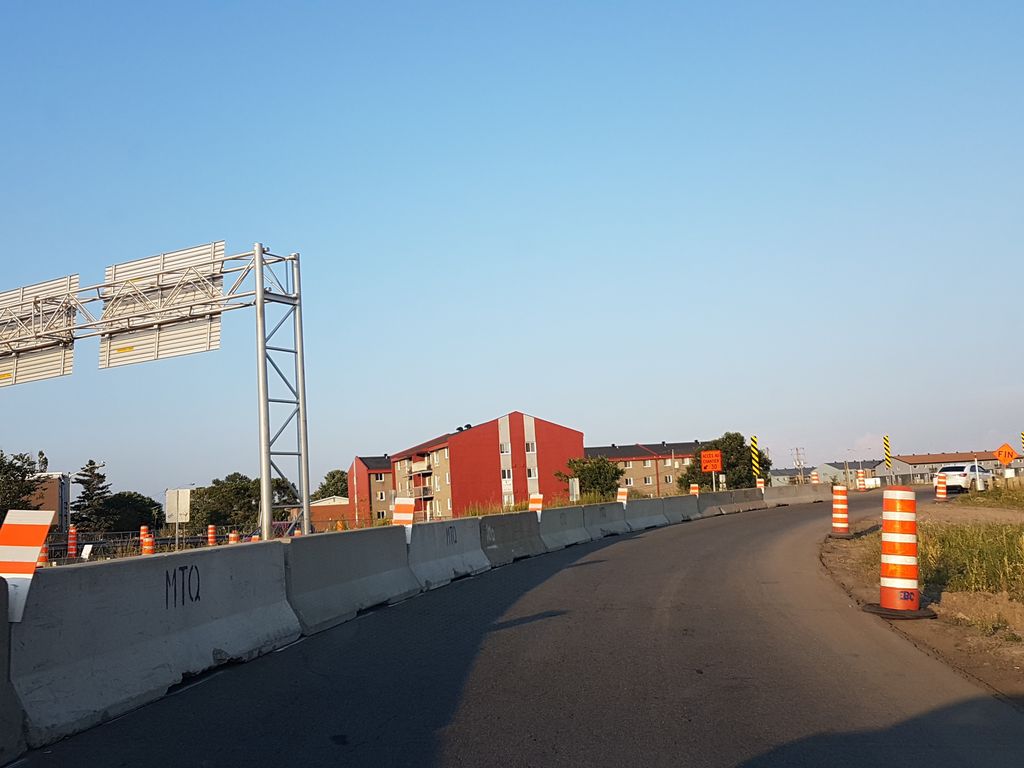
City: quebec_city